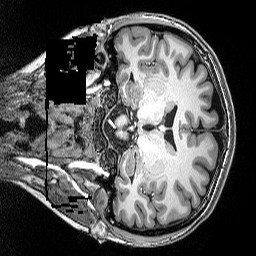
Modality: T1w
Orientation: coronal
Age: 20
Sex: female